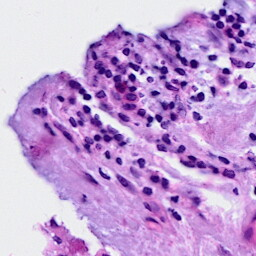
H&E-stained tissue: Breast